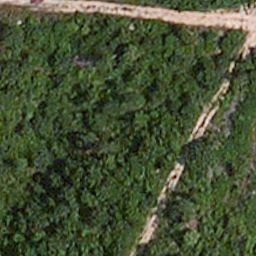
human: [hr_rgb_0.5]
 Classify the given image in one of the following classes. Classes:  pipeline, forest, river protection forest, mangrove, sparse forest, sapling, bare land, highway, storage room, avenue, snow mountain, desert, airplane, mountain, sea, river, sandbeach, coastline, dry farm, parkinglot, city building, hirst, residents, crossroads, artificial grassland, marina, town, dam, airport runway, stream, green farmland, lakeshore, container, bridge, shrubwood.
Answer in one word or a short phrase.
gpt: avenue